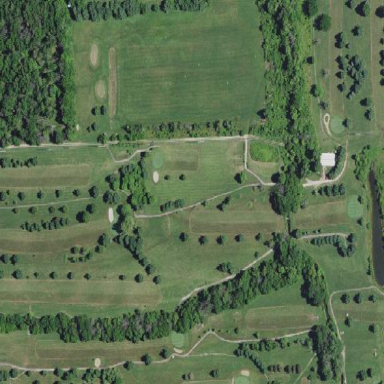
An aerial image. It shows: Golf course.